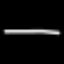
Label: line